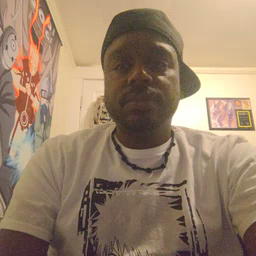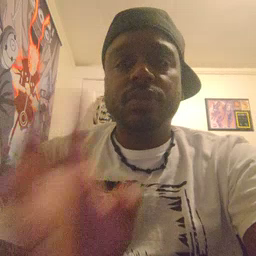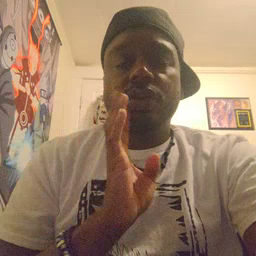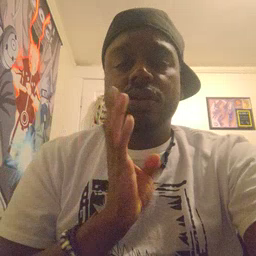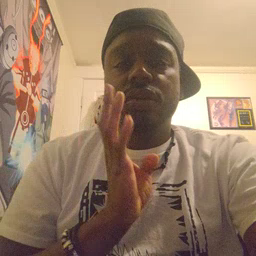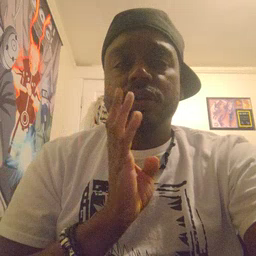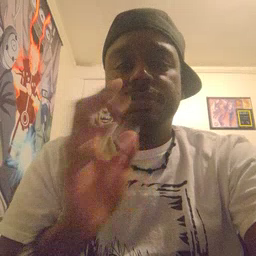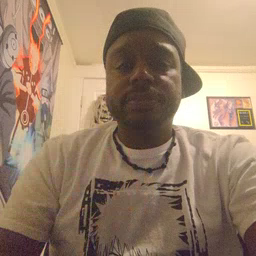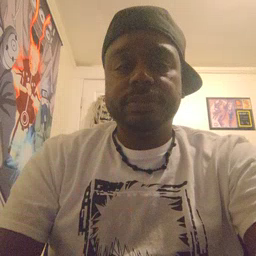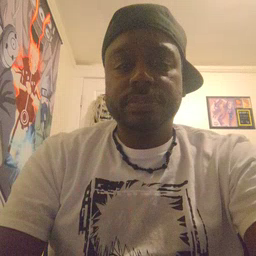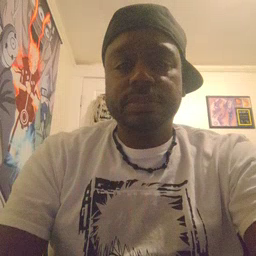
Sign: talk